Question:
First I want to call this following vector as:
Vector M1 = [O - M1];
Vector C1 = [O - E];
Vector M2 = [A - M2];
Vector C2 = [A - C];
Vector M3 = [B - M3];
Vector C3 = [B - G];
every M vector is main vector or base vector.
My problem is how to find angle between those vector(M to C). to decide which direction did C look compare from M.
e.g.
1.) M1 and C1 direction is right.
2.) M2 and C2 direction is left.
3.) M3 and C3 direction is back.
ps. sorry for my bad English, if you don't understand what I try to say, ask me.
Edited:
angle should be in clockwise direction.
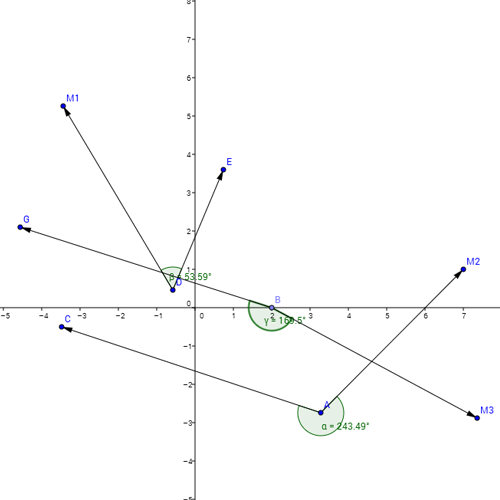
Answer: Thanks to MvG from <URL> his solution working perfect.
'''
double dot = C.dot(M);
double det = ((C.getX()*M.getZ()) - (C.getZ()*M.getX()));
double angle = Math.toDegrees(Math.atan2(det, dot));
String movedirection = "";
if(angle < -135 || angle >= 135){
movedirection = "Front";
};
if(angle < 135 && angle >= 45){
movedirection = "right";
};
if(angle < 45 && angle >= -45){
movedirection = "back";
};
if(angle < -45 && angle >= -135){
movedirection = "left";
};
'''